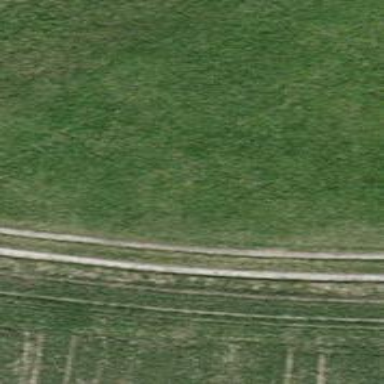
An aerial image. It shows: Grass track with grade 5 tracktype.